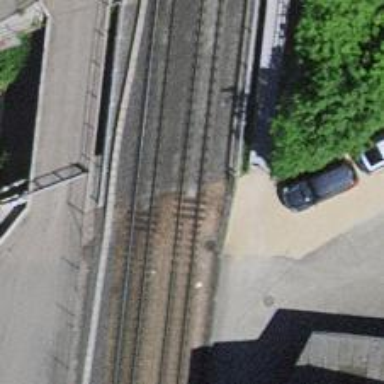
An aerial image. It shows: Tram railway with 1 track and contact lines for electrification.